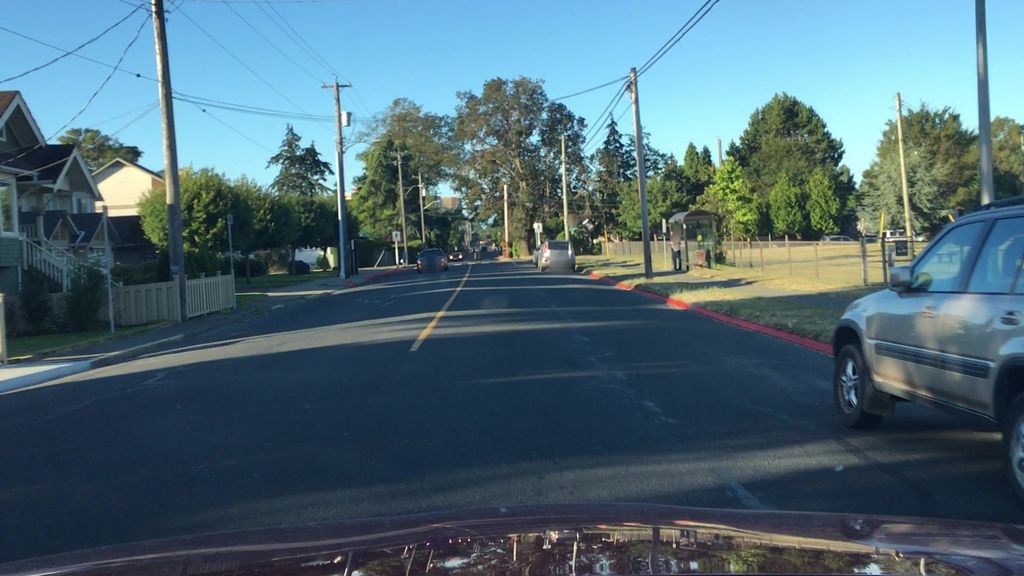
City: victoria